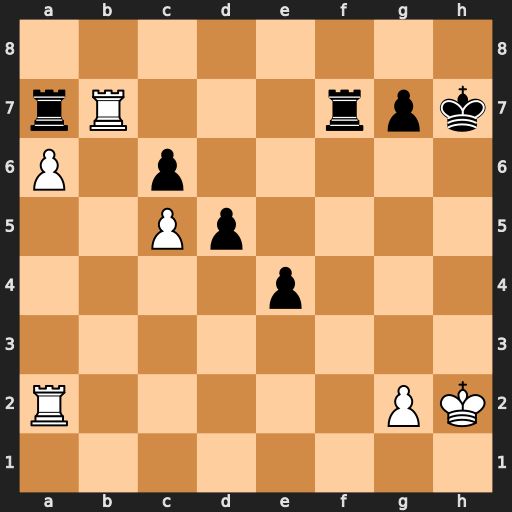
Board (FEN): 8/rR3rpk/P1p5/2Pp4/4p3/8/R5PK/8
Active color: w
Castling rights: -
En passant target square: -
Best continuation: Rxf7 Rxf7 a7 Rxa7 Rxa7